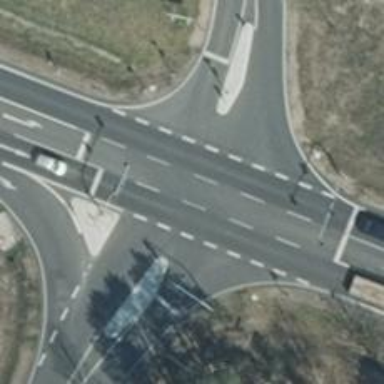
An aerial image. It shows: Road with traffic signals.